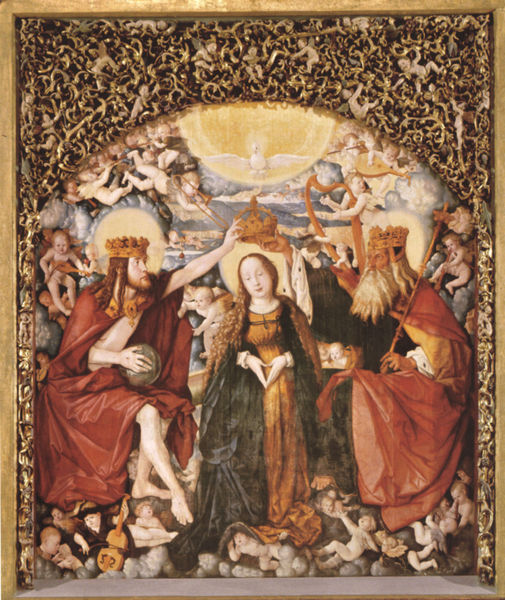
Titel: Hochaltar im Freiburger Münster
Künstler: Hans Baldung Grien
Standort: Freiburg, Münster (EU - D - BW)
Schlagwörter: himmel, grün, frau, licht, männer, rot, taube, bild, sonne, gold, kind, krone, engel, putte, ranken, könig, ornamente, jungfrau, schein, krönung, herz, könige, heilige, heilig, putten, maria, david, madonna, putti, zepter, kronen, heiliger geist, muttergottes, rfot, krönung marias, heili, zepta, kr�nung